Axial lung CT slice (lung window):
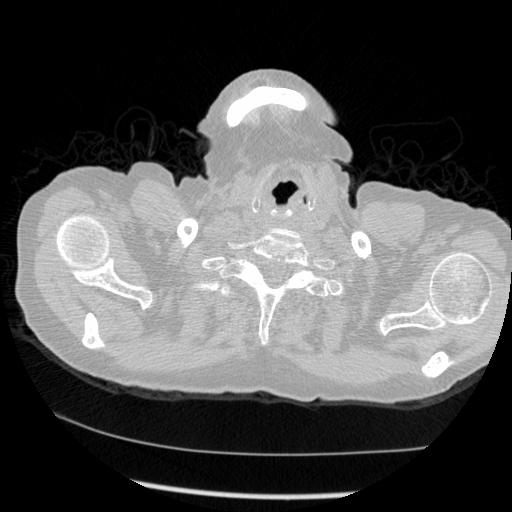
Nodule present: no